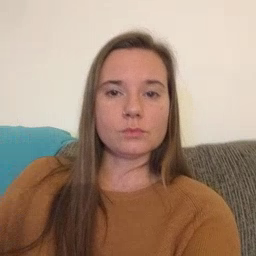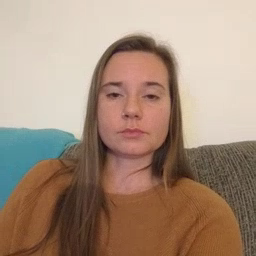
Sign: loud